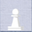
Piece: wP